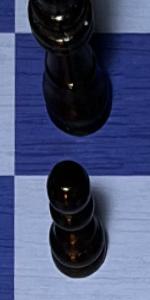
Label: Pawn_Black